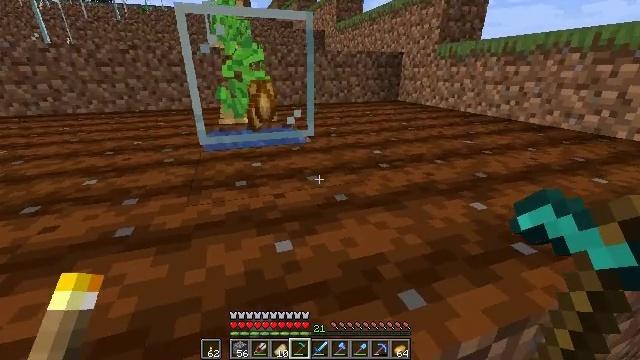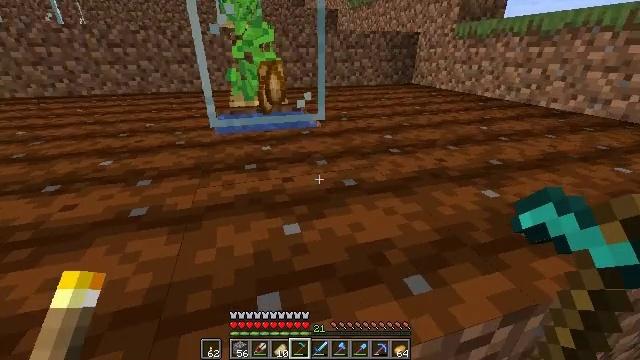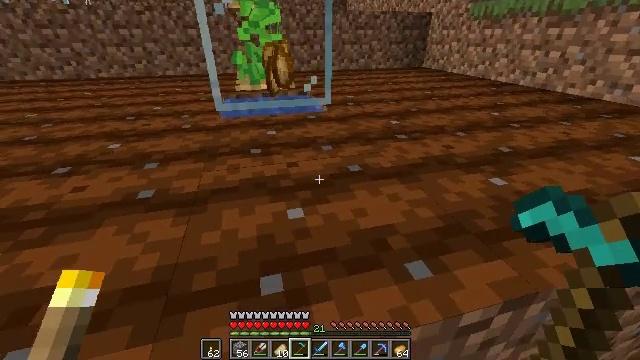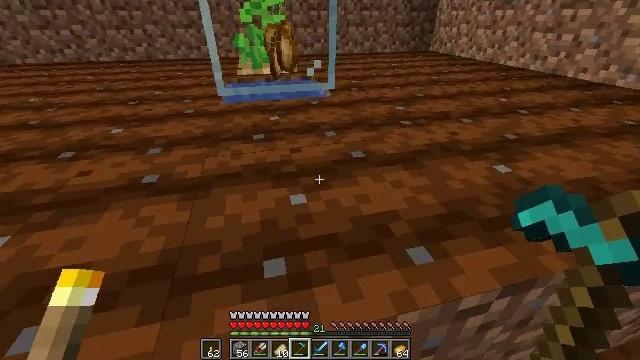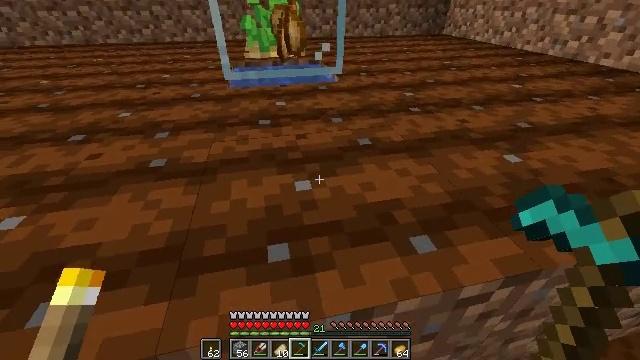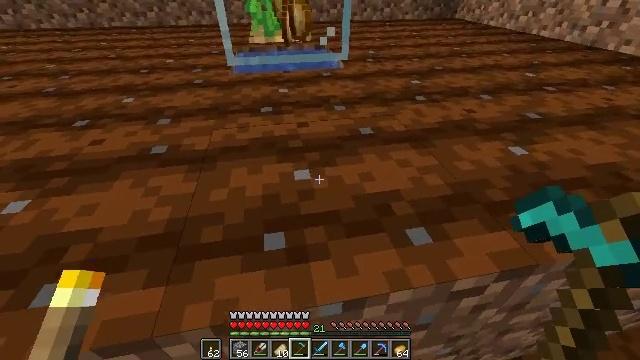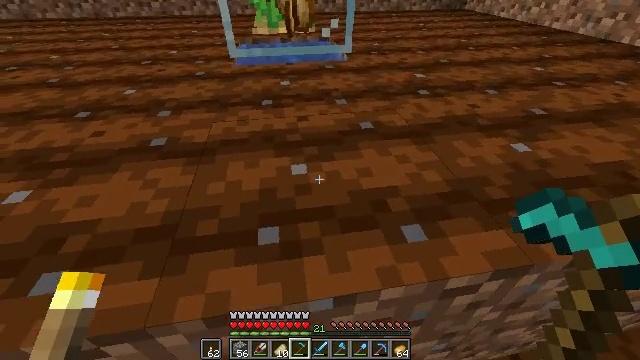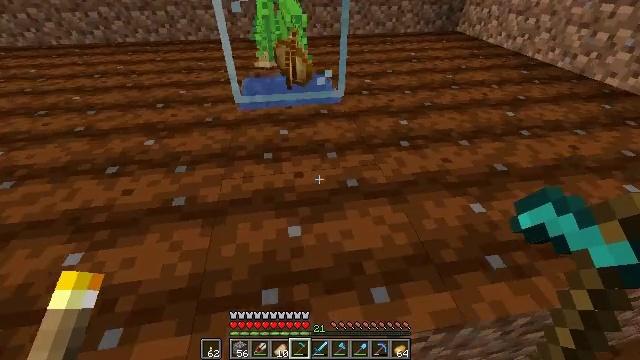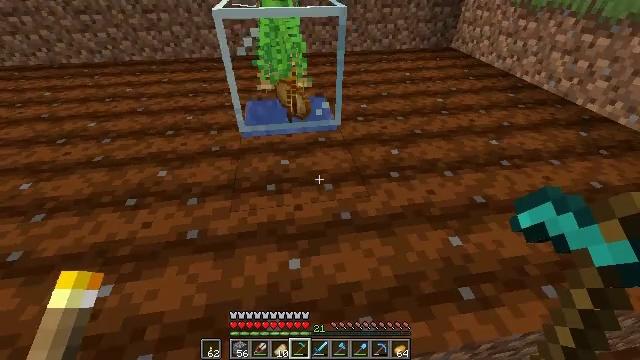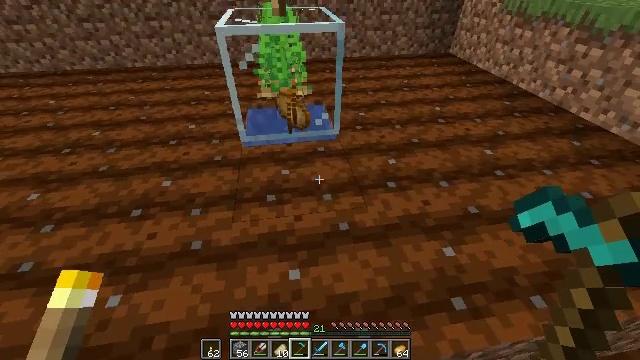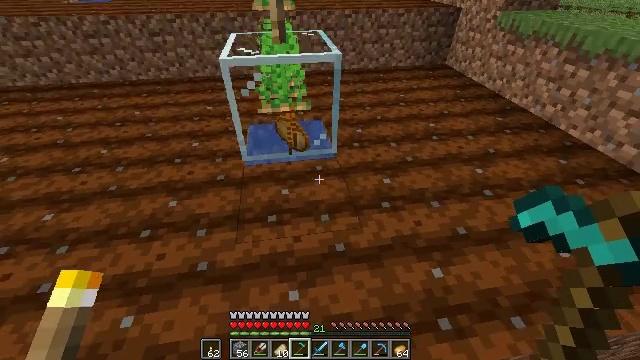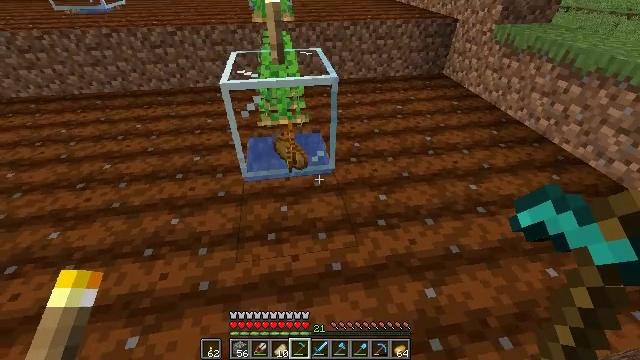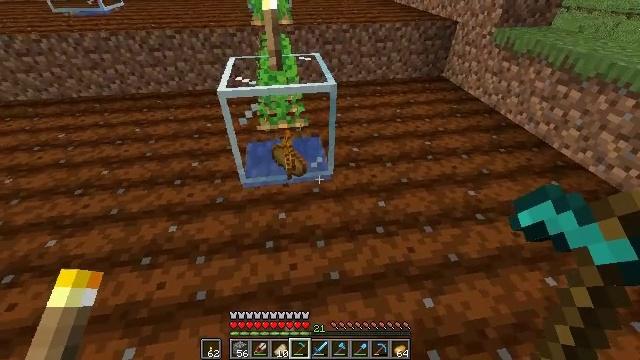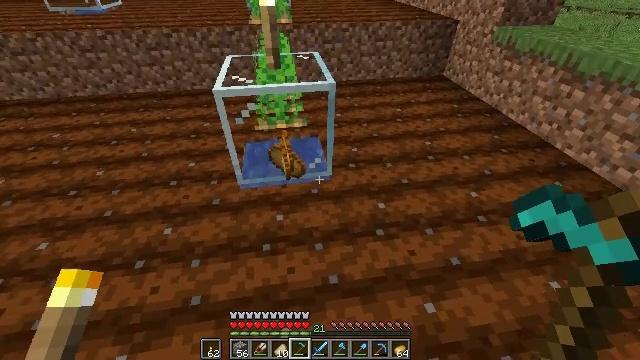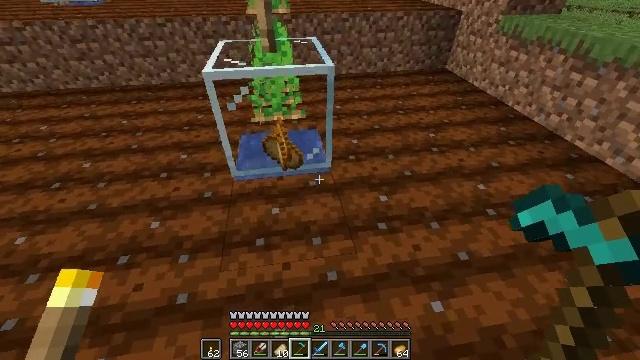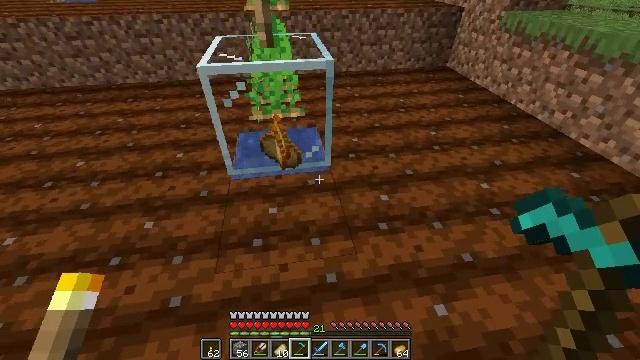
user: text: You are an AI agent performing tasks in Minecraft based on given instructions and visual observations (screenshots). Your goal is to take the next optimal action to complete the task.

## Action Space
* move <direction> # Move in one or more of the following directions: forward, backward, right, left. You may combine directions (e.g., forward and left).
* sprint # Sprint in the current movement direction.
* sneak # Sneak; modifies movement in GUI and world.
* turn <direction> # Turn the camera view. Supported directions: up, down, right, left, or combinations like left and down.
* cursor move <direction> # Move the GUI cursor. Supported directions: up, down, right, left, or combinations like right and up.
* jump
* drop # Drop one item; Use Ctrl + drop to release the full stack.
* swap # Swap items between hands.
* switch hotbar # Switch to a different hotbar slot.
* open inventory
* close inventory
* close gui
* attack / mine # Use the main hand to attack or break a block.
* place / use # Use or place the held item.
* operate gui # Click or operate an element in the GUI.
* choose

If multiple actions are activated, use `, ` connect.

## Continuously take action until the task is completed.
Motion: motion action
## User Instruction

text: Gather potatoes by left-clicking.
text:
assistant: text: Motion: turn left and down
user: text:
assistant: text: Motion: turn left and down
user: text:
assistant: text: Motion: turn down
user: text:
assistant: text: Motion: move forward, turn left and down
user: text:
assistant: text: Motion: move forward, turn left and down
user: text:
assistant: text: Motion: move forward, turn left and down
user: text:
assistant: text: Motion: move forward, jump
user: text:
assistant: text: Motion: move forward, jump
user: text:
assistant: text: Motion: move forward, jump
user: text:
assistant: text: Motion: move forward, jump
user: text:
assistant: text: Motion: move forward, jump
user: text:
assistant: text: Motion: no_op
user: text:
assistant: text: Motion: no_op
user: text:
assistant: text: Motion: no_op
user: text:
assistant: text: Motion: no_op
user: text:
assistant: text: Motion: no_op
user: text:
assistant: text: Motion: no_op
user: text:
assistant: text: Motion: turn down
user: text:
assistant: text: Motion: turn left and down
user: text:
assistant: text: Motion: turn left and down
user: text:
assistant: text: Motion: turn left and down
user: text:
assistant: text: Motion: turn left and down
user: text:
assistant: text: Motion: turn down
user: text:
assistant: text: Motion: turn down
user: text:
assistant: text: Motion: turn down
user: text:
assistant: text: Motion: no_op
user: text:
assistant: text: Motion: no_op
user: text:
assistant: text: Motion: turn up
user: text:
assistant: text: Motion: move forward, turn up
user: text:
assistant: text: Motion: move forward, turn up